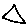
Label: triangle